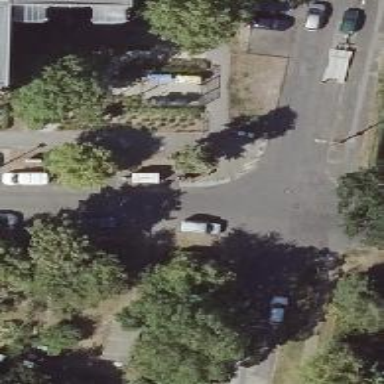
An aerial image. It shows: Footway.